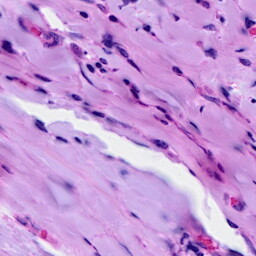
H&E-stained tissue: Breast